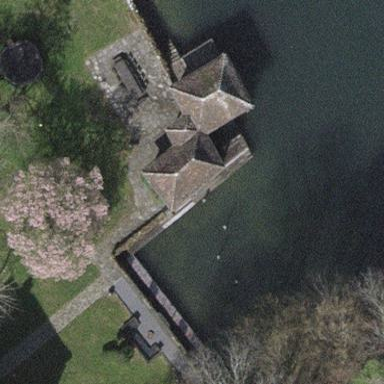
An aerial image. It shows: Boathouse building.